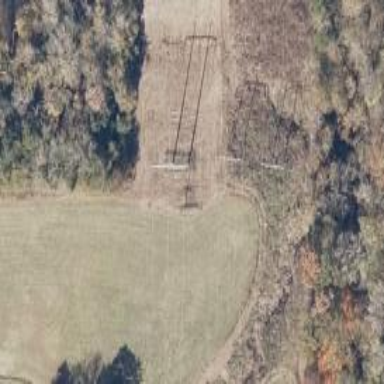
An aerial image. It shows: H-frame designed tower for power lines.